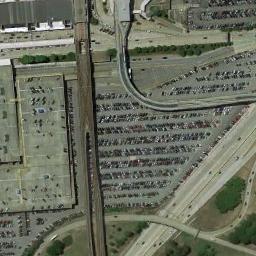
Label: parking_lot